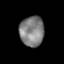
Tissue: prostate
Cell type: T cells
Senescence score: 0.7057
Nuclear area (px): 718
Mean DAPI intensity: 127.783